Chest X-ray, PA view. Patient: 55 years old, sex M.
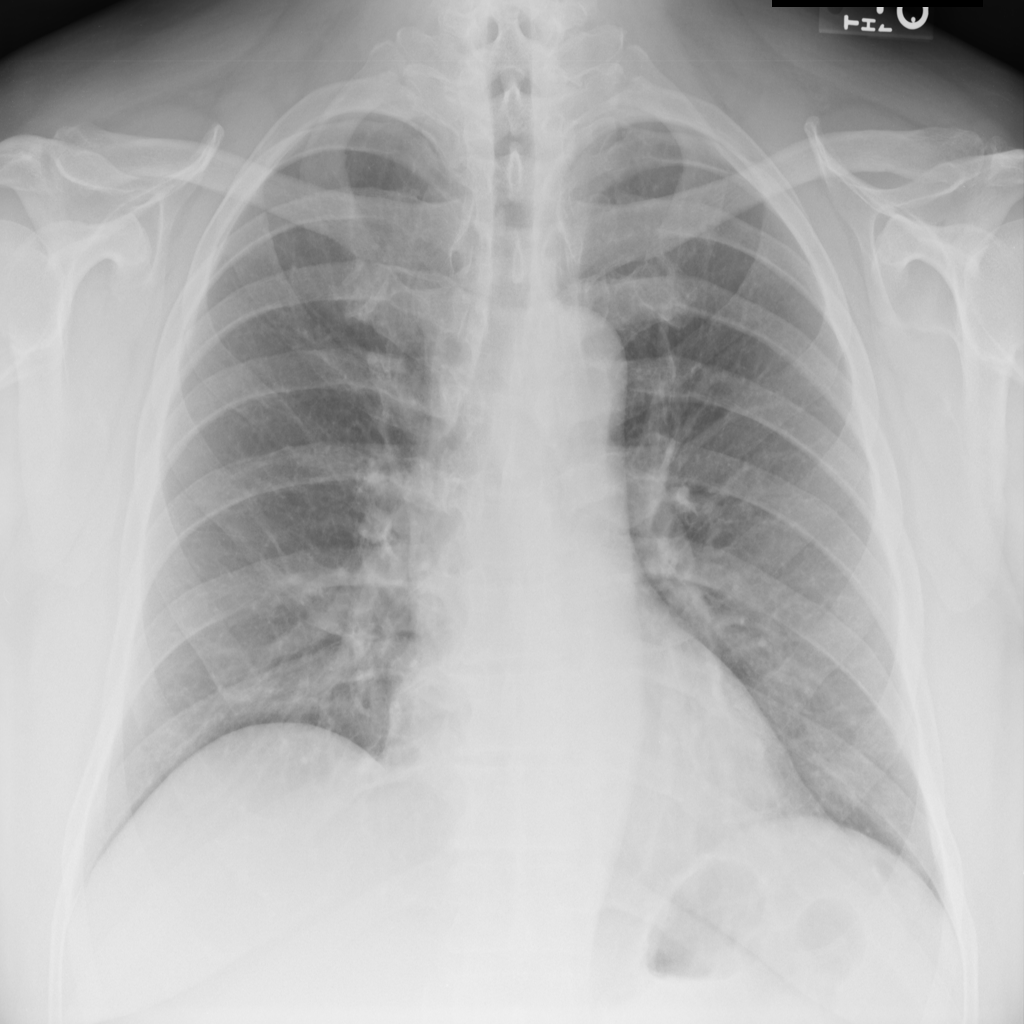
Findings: No Finding